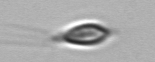
Label: Chrysochromulina